Field crop: maize
Growth stage: 2
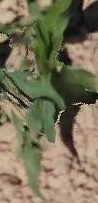
Species: maize